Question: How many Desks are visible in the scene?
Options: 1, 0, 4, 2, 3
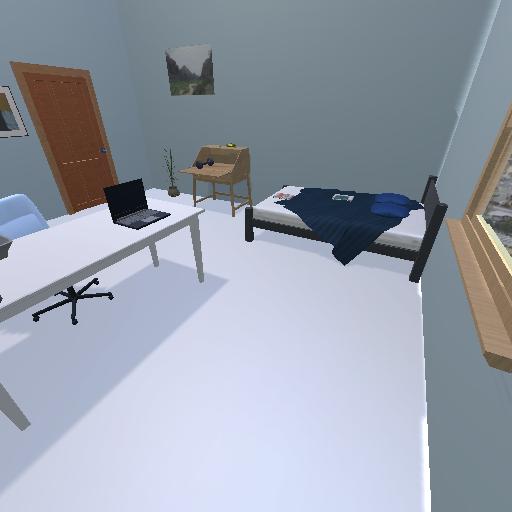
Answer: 1